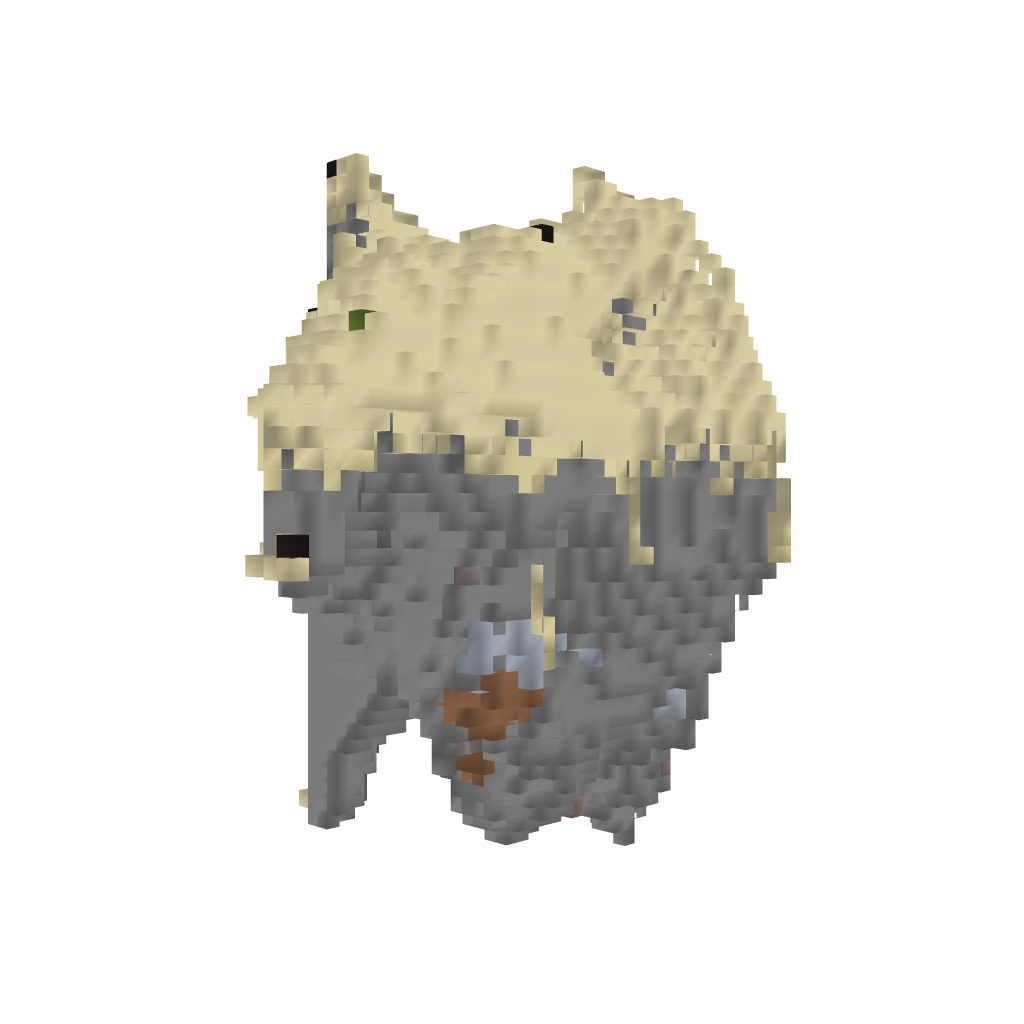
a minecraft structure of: Floating Island: Desert Hill